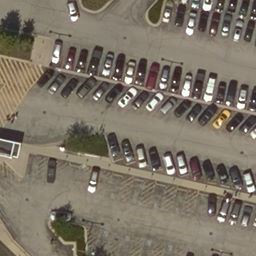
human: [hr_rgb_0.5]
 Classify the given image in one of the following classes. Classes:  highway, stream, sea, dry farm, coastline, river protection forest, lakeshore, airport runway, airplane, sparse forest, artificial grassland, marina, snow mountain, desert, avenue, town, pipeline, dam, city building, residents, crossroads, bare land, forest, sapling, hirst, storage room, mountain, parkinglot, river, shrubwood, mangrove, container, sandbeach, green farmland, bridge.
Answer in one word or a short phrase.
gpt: parkinglot